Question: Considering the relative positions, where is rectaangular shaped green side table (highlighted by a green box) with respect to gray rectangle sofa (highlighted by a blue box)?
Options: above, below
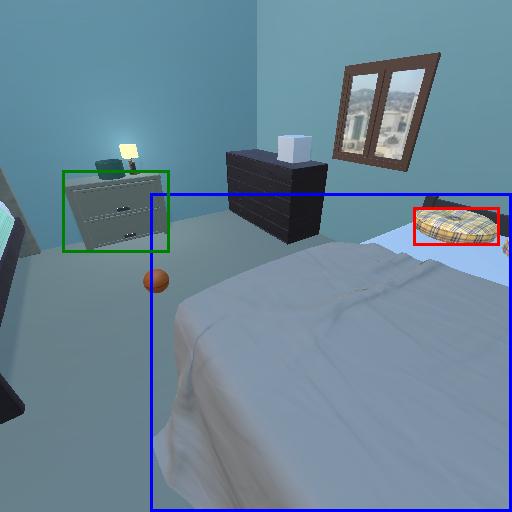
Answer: above